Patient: sex M, age 31
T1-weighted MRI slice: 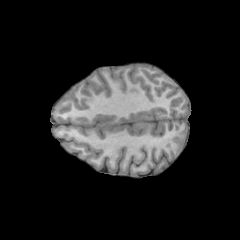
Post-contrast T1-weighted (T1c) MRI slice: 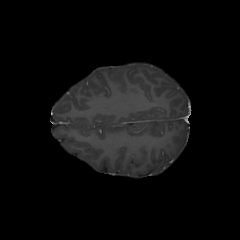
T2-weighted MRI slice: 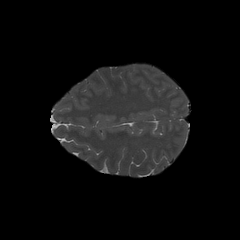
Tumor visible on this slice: no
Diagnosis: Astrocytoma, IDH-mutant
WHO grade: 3